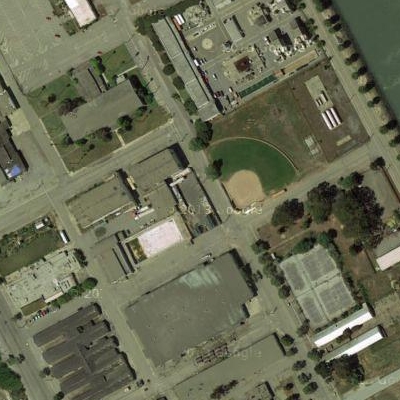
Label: cIndustry